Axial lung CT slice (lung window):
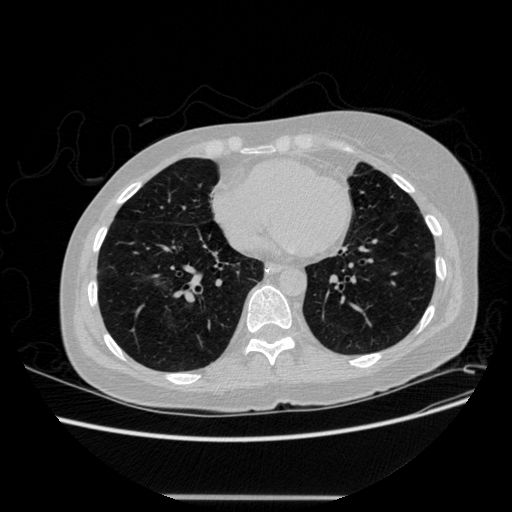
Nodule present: no